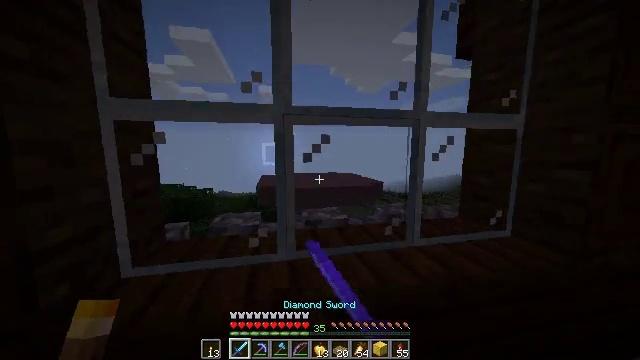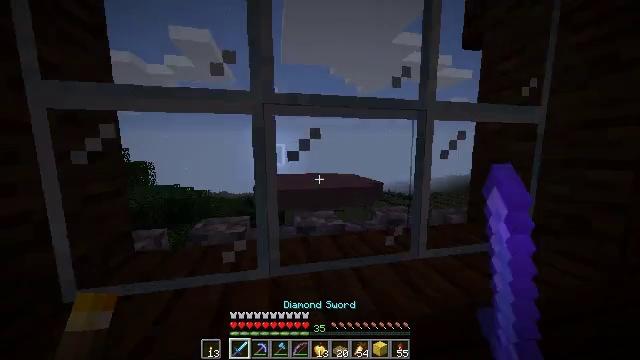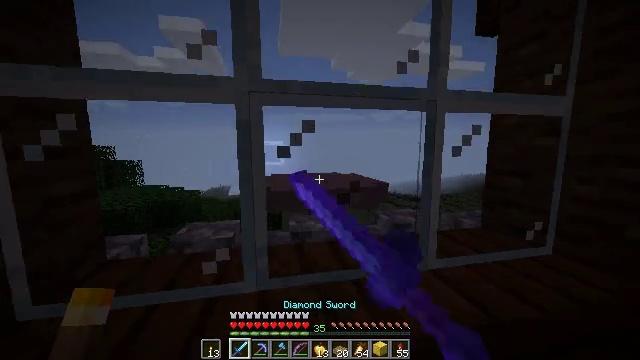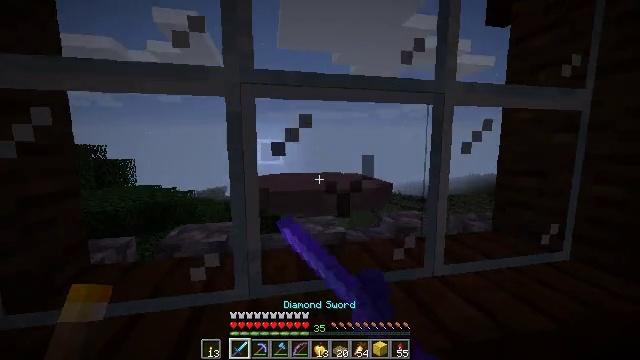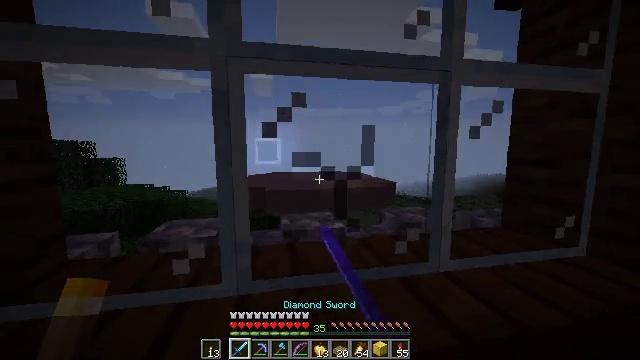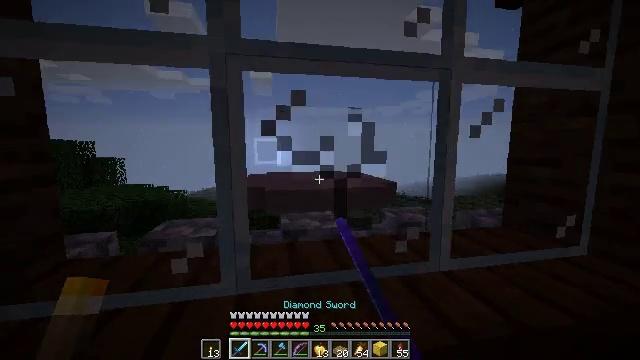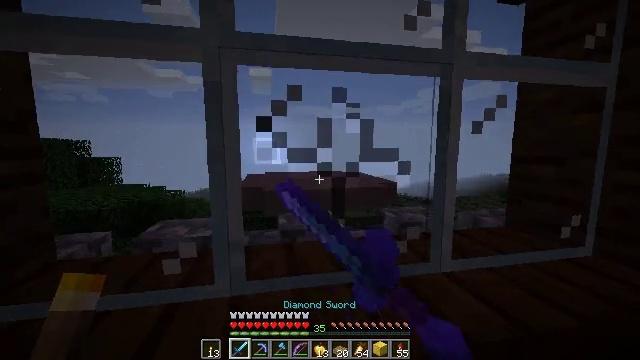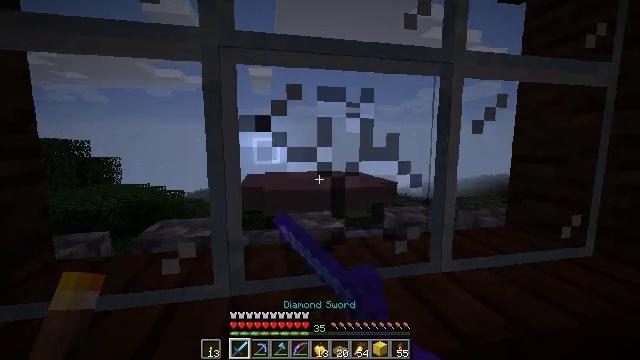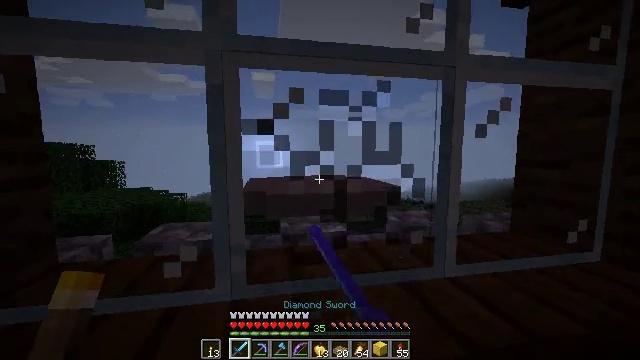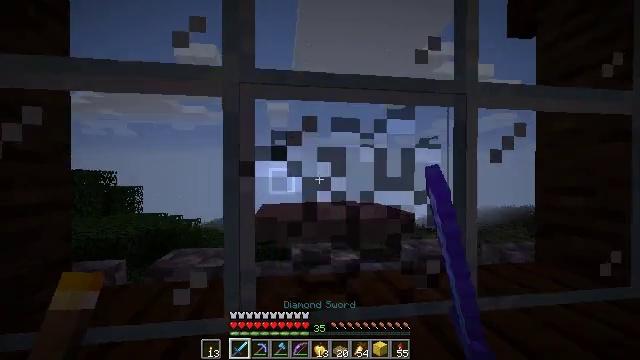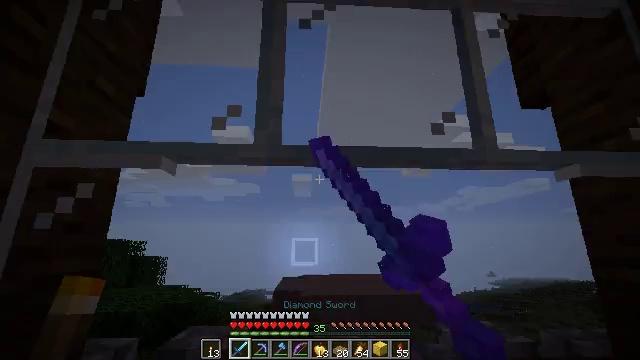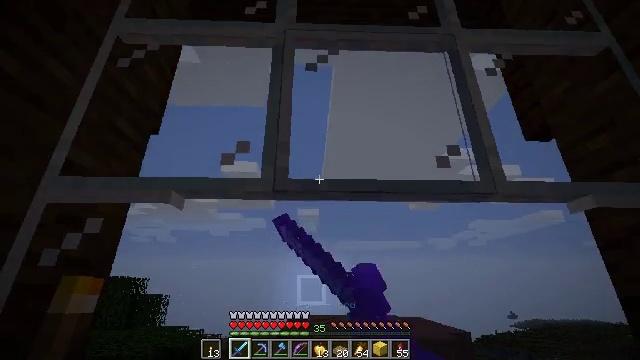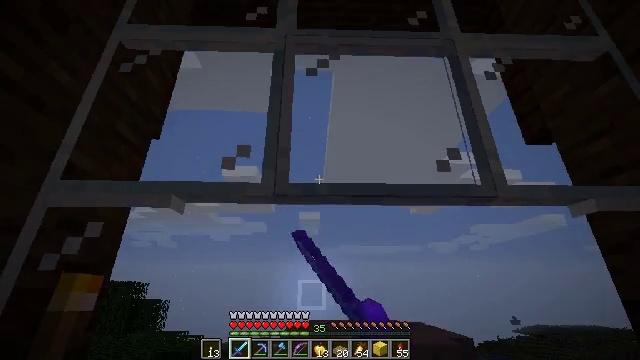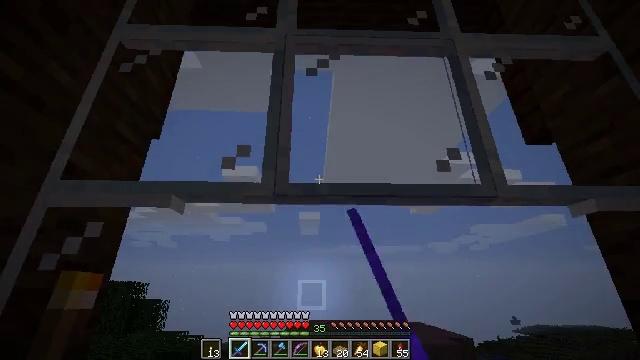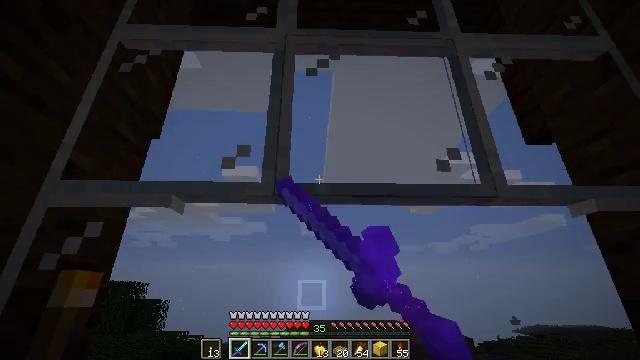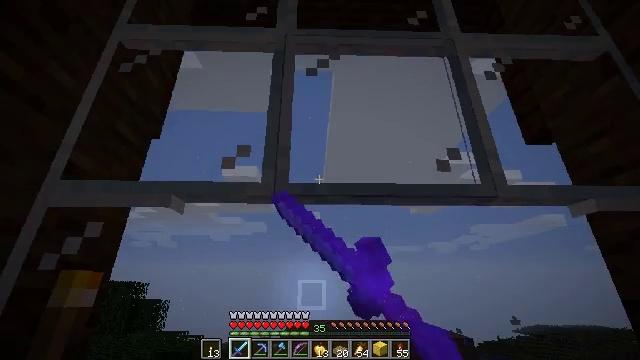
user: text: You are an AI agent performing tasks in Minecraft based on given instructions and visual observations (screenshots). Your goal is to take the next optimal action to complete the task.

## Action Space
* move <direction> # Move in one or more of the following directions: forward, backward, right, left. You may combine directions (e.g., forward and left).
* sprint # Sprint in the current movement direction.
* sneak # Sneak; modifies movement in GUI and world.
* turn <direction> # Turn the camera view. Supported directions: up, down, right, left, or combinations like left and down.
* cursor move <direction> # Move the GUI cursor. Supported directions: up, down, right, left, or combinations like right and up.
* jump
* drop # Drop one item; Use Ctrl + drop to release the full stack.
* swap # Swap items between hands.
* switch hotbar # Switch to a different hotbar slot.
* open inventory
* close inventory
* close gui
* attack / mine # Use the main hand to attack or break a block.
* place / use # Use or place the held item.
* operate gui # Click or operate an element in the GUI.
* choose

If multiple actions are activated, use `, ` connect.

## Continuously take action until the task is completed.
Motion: motion action
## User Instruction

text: Collect fragments by breaking the glass pane.
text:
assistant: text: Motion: attack / mine
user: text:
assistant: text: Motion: attack / mine
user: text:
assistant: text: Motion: attack / mine
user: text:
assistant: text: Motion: attack / mine
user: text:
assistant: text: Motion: attack / mine
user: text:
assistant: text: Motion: attack / mine
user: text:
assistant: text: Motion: attack / mine
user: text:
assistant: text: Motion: attack / mine
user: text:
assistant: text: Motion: turn left and up, attack / mine
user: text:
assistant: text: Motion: turn left and up, attack / mine
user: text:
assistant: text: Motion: turn left and up, attack / mine
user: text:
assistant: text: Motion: attack / mine
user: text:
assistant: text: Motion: attack / mine
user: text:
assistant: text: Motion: attack / mine
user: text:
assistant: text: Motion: attack / mine
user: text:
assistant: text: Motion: attack / mine
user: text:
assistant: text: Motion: move right, attack / mine
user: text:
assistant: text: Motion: move right, attack / mine
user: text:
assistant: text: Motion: move right, attack / mine
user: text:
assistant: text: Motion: turn left, attack / mine
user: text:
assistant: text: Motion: turn left and up, attack / mine
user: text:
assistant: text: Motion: turn left, attack / mine
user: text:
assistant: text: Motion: attack / mine
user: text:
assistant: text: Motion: turn left, attack / mine
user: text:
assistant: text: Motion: turn left, attack / mine
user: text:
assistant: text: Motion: attack / mine
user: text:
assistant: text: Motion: attack / mine
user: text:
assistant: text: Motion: attack / mine
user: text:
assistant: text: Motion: move forward, attack / mine
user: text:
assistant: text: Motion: move forward, attack / mine